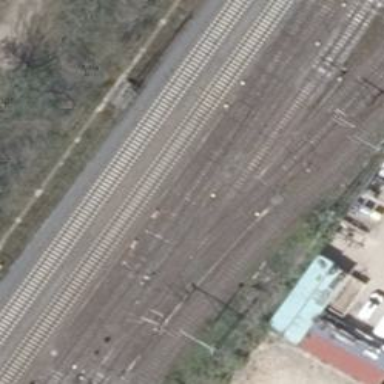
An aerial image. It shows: Railway switch.